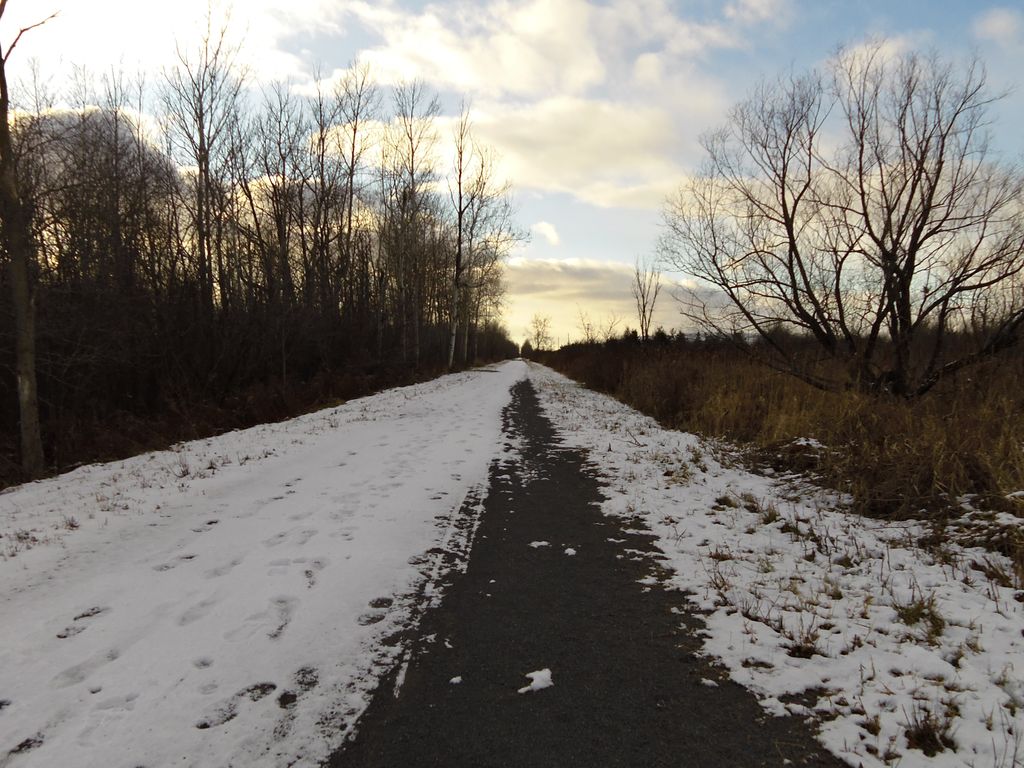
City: ottawa-gatineau